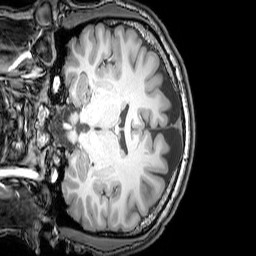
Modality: T1w
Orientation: coronal
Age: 22
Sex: male
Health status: healthy
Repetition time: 0.081 s
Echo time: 0.037 s